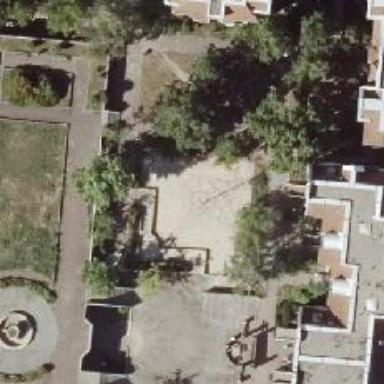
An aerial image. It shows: Playground area for leisure activities on the land.